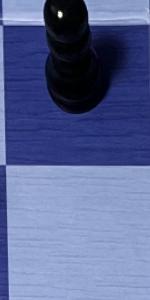
Label: Empty